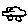
Label: car